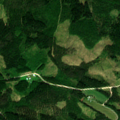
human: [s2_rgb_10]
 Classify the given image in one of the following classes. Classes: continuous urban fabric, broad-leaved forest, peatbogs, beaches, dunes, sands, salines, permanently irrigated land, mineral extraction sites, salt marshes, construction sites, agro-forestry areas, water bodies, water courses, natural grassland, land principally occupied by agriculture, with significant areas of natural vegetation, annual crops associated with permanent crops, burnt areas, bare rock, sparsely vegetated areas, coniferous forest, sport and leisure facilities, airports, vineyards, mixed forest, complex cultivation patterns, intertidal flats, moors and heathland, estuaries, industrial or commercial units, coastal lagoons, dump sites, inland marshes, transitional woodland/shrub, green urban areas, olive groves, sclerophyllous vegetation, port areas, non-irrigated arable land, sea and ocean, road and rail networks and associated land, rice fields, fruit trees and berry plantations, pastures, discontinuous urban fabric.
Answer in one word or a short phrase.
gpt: coniferous forest, mixed forest